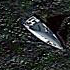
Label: Civil_yacht